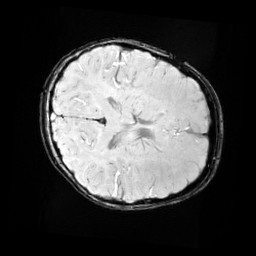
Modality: SWI
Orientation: axial
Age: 11
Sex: male
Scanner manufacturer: siemens
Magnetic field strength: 3 T
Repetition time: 0.027 s
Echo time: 0.02 s